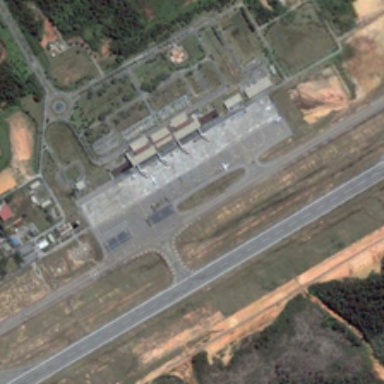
Several planes are parked in an airport near many green trees .